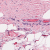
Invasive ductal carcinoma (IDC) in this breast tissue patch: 1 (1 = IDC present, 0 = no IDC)